Question: I'm trying to create a table like this:

How can I do something like that using ListView or GridView? I couldnt find the right way to add the headers of the table..
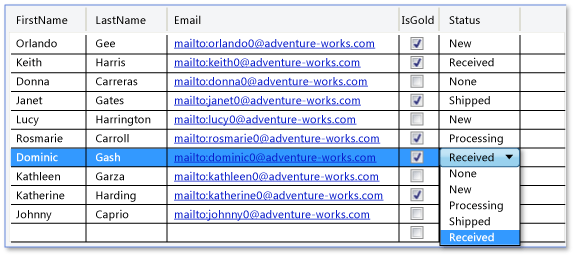
Answer: I implemented a DataGrid control (with sorting, details view and navigate event) in my free library:
<URL>